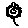
Label: flower